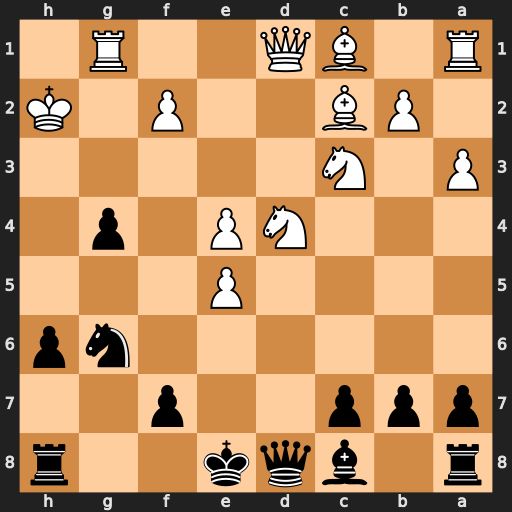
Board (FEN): r1bqk2r/ppp2p2/6np/4P3/3NP1p1/P1N5/1PB2P1K/R1BQ2R1
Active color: b
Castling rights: kq
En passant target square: -
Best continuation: Qh4+ Kg2 Qh3#